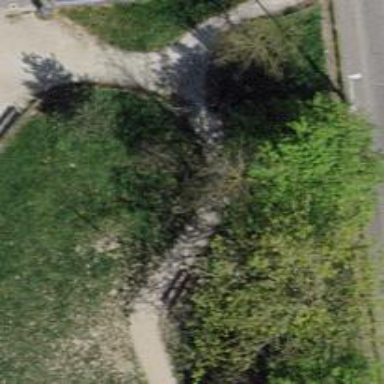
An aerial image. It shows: Footway with fine gravel surface.